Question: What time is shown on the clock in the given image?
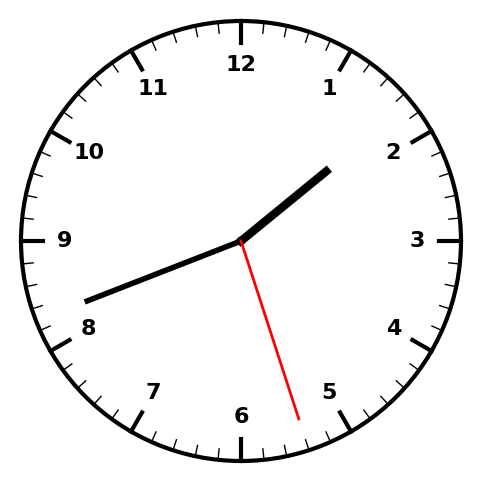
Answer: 01:41:27